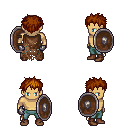
a pixel art fantasy rpg character, male body template, human, tanned skin, brown tattered cape, teal pants, brunette bedhead hairstyle, metal gloves, brown shoes, shield, four views (front, back, left, right), 2x2 character sprite sheet, small pixel art, hard edges, no anti-aliasing